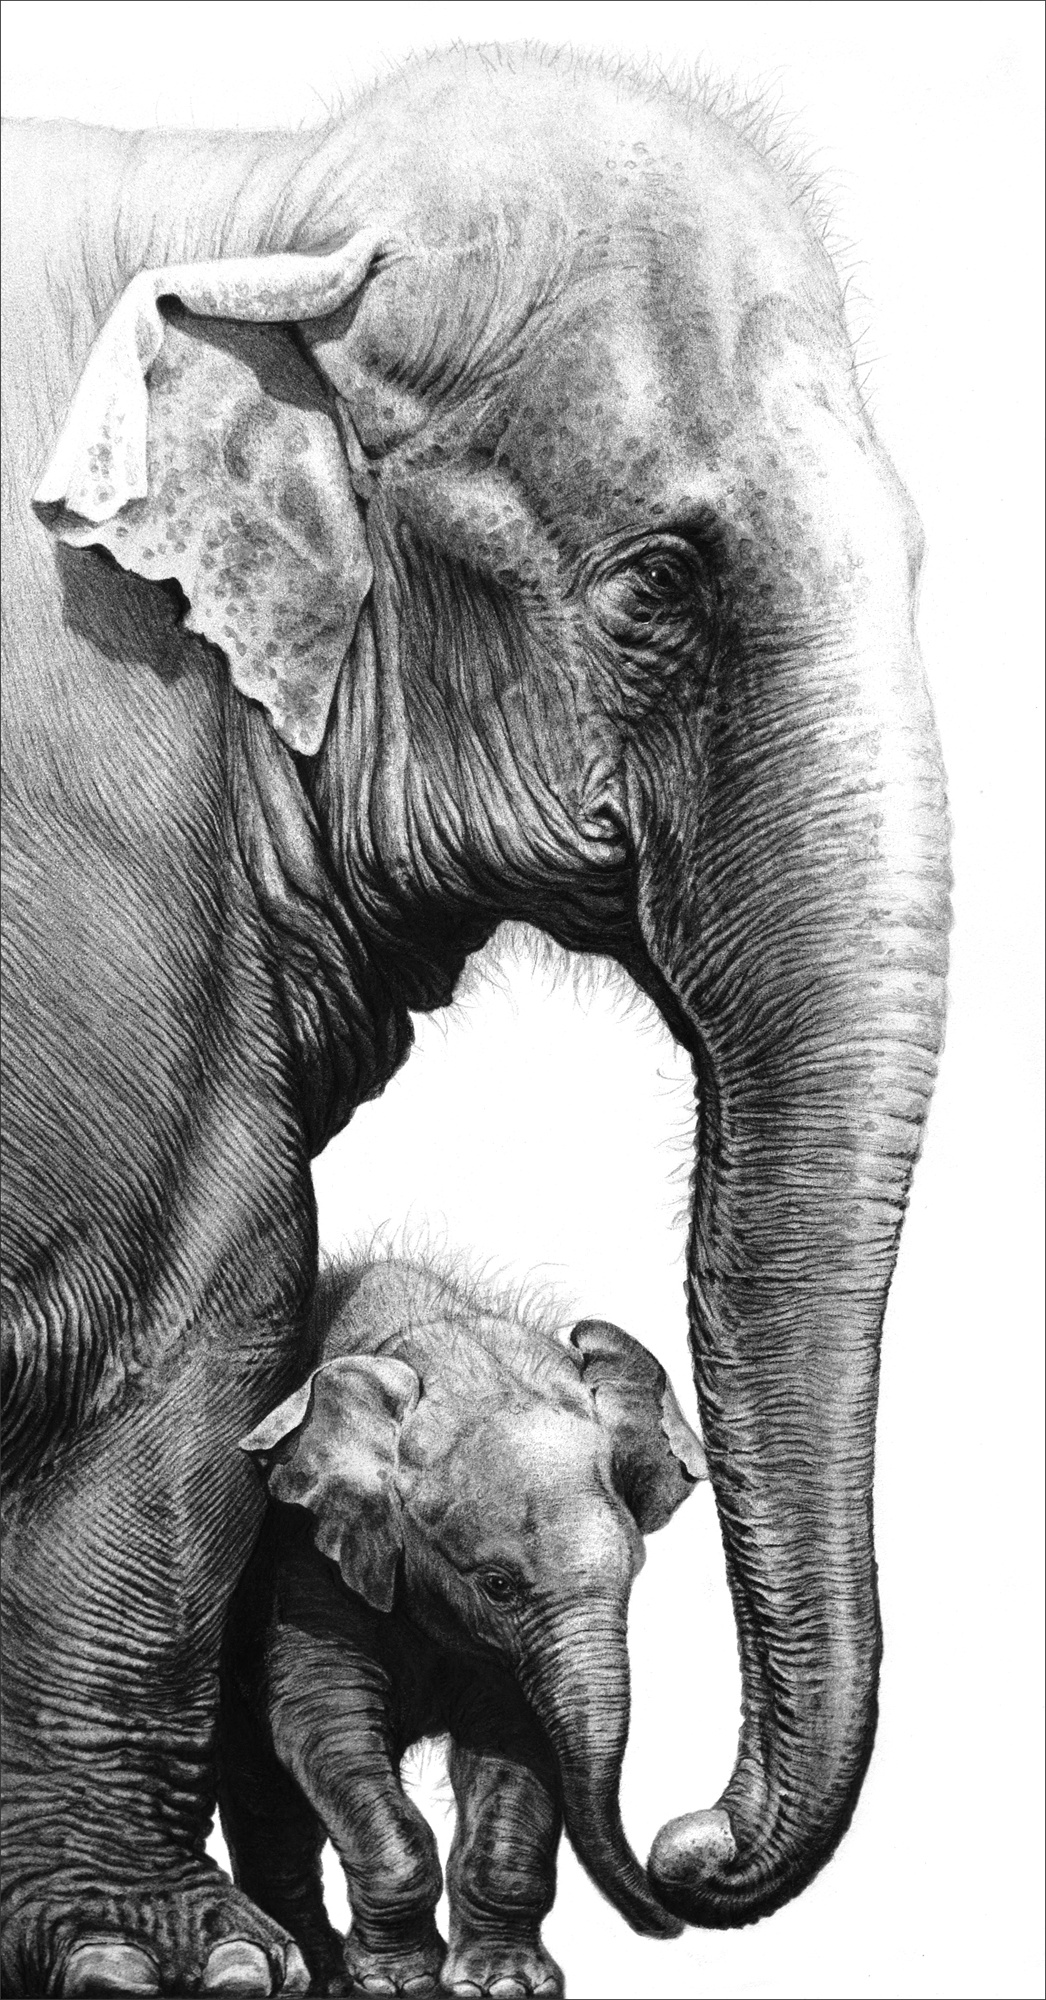
Label: tusker